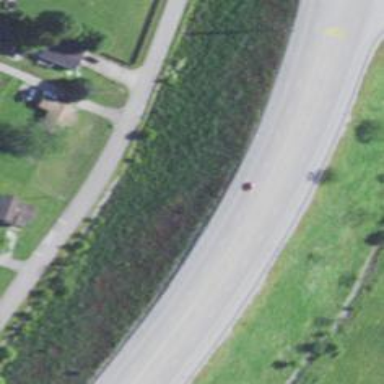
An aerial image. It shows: Trunk highway.